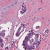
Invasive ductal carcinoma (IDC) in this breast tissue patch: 1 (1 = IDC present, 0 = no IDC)